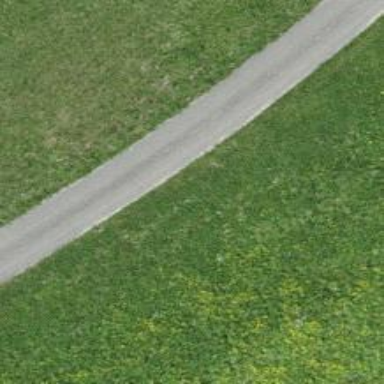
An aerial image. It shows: Well-maintained track road with grade 1 tracktype.